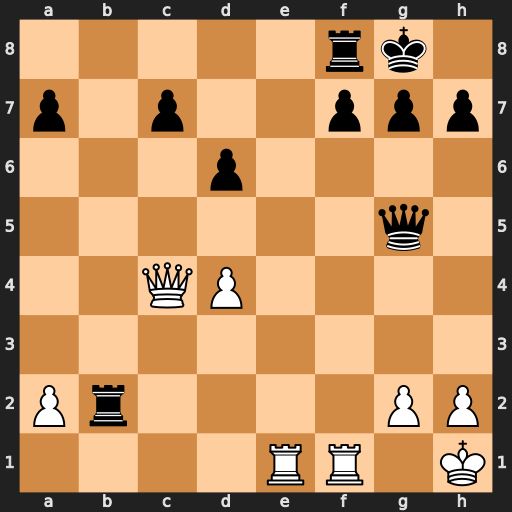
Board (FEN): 5rk1/p1p2ppp/3p4/6q1/2QP4/8/Pr4PP/4RR1K
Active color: w
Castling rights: -
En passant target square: -
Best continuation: Qxf7+ Rxf7 Re8+ Rf8 Rfxf8#